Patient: sex F, age 48
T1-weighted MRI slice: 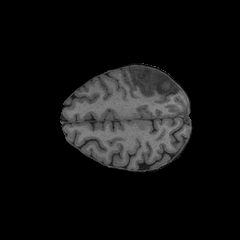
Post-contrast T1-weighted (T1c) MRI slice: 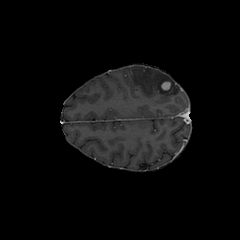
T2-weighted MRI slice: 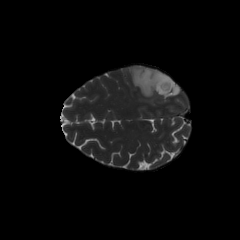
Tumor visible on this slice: yes
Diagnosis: Astrocytoma, IDH-mutant
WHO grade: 3